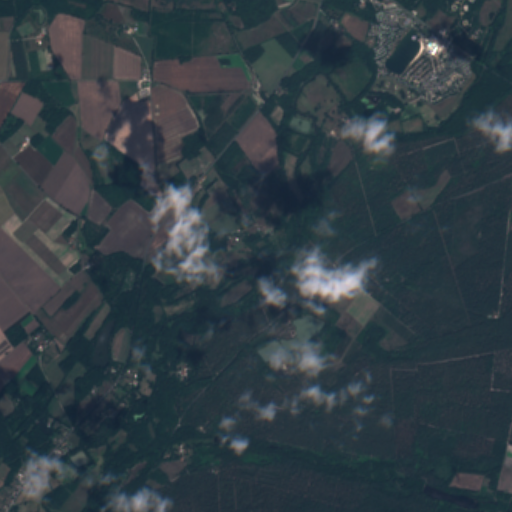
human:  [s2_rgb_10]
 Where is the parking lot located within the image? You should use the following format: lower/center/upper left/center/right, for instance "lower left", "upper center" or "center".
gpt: The parking lot is located in the upper right of the image.
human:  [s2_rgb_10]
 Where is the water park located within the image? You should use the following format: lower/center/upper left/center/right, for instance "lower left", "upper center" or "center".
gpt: The water park is located in the upper right of the image.
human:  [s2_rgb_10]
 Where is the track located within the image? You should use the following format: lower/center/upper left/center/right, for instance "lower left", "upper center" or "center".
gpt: There is no track in the image.